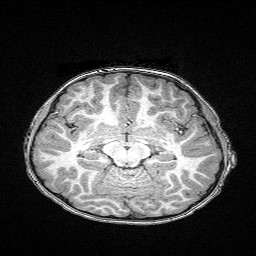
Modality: T1w
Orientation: coronal